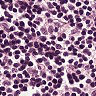
Metastatic tissue present: no